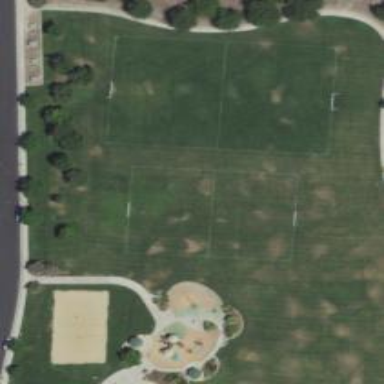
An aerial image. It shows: Soccer field.